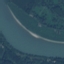
Land use / land cover class: River